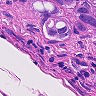
Metastatic tissue present: yes